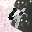
Label: 4